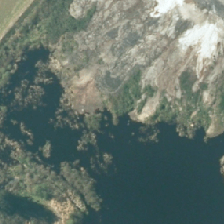
Land cover: low_producing_grassland